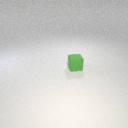
small green rubber cube